Aerial crown-view tile of a tropical tree (Barro Colorado Island, Panama), acquired 20250915:
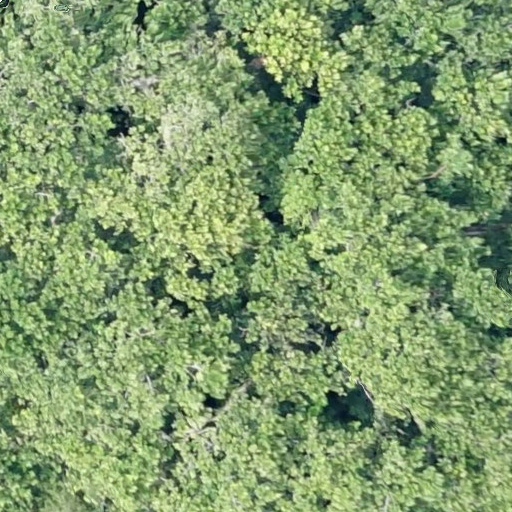
Species: Anacardium excelsum
GBIF accepted scientific name: Anacardium excelsum
Crown area: 677.806 m²